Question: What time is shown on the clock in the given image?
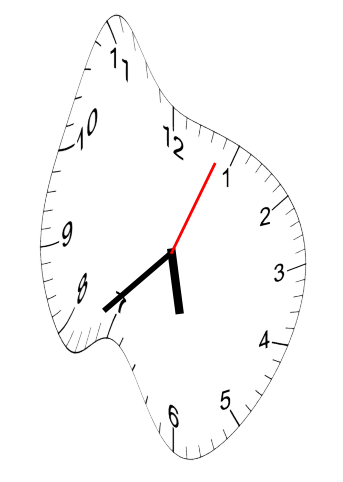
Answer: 05:38:04